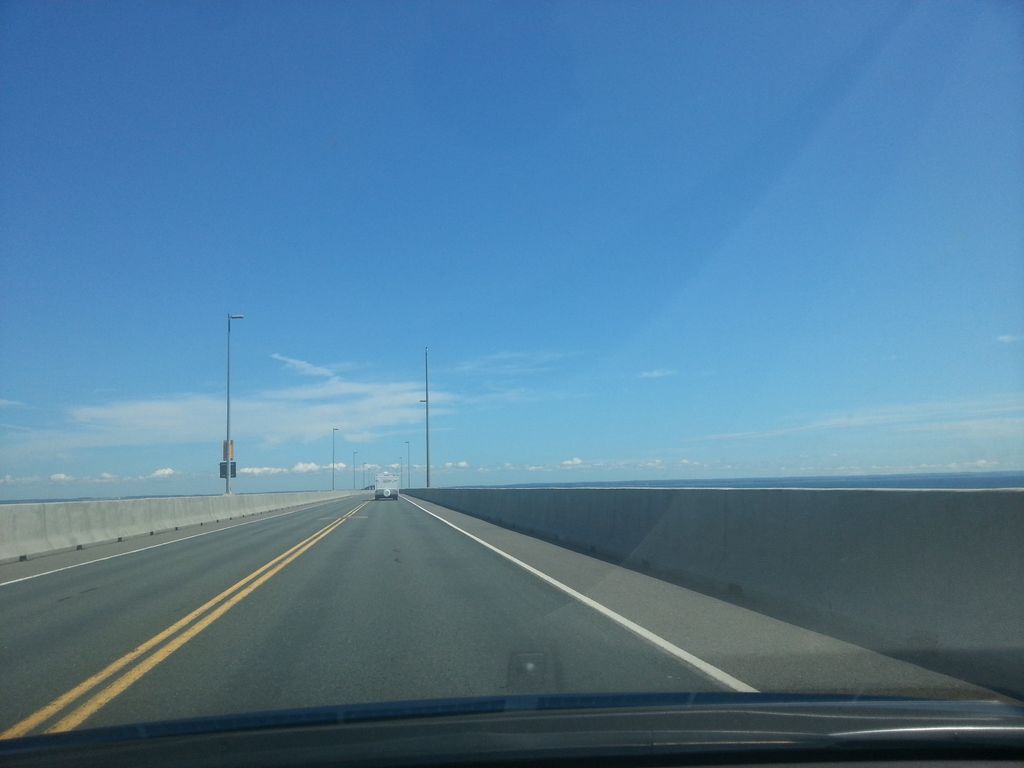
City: charlottetown